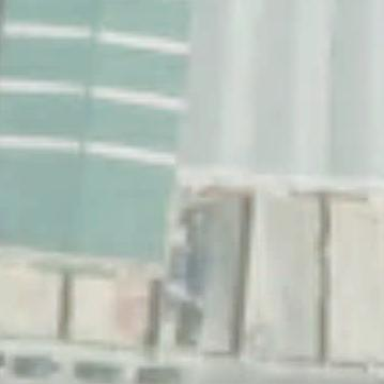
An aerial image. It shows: Warehouse building.